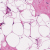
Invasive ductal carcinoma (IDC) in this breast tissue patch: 0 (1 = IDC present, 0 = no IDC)